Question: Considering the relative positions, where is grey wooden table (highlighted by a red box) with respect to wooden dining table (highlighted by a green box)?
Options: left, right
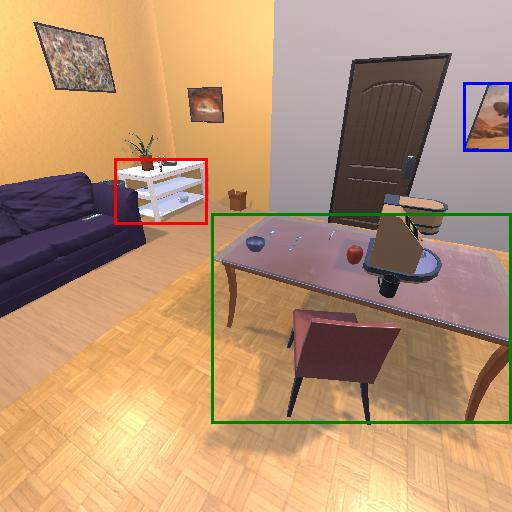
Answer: left